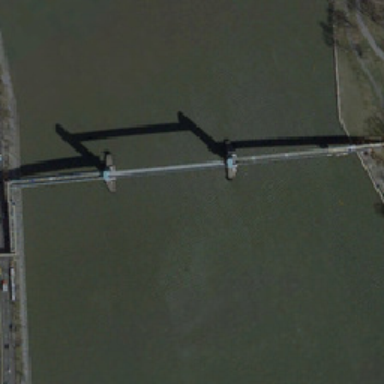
The thin bridge connected the two sides and its reflection was clear on the river .